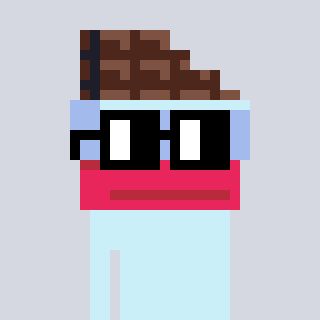
a pixel art character with square black glasses, a chocolate-shaped head and a gunk-colored body on a cool background